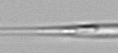
Label: Rhizosolenia